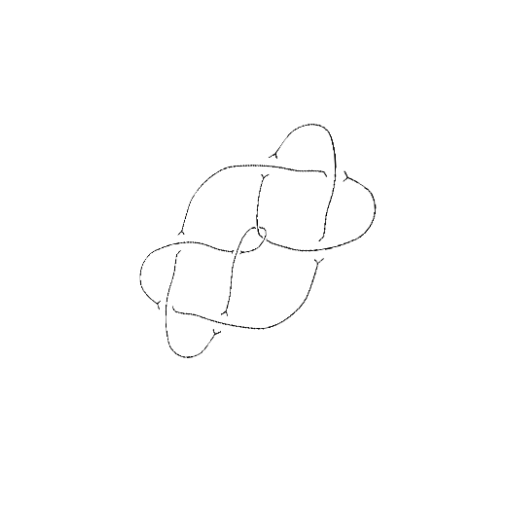
Crossing number: 9